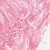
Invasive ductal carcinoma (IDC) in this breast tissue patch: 0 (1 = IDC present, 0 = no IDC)